Question: I needed to print a textearea content (user input) and I just used css gradient to produce lines below the text. The following css did the trick for me.
'''
.linedText {
color: #000000;
line-height: 24px;
background-color: #ffffff;
background: -webkit-gradient(linear, 2% 2%, 2% 100%, from(#000000), color-stop(1%, #ffffff)) 0 -2px;
background: -webkit-linear-gradient(top, #000000 0%, #ffffff 1%) 0 -1px;
background: -moz-linear-gradient(top, #000000 0%, #ffffff 1%) 0 -1px;
background: -ms-linear-gradient(top, #000000 0%, #ffffff 1%) 0 -1px;
background: -o-linear-gradient(top, #000000 0%, #ffffff 1%) 0 -1px;
background: linear-gradient(top, #000000 0%, #ffffff 1%) 0 -1px;
-webkit-background-size: 100% 24px;
-moz-background-size: 100% 24px;
-ms-background-size: 100% 24px;
-o-background-size: 100% 24px;
background-size: 100% 24px;
}
<p class="linedText">fdfdfdfdfdfdf<br>dfdfd<br>fdf<br>df</p>
'''
And it generates like following:

Now I need to change the style to dotted. Can anyone do it for me please? I tried it for sometimes, but no luck, so thought of SO for a quick response.
Thanks.
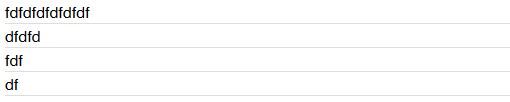
Answer: <URL> of how you can achieve what you're trying.
It's just a matter of using two linear gradients with rgba colors = transparency and make them overlap to create a pattern to be repeated.
It's not cross browser (webkit only). Just a snippet to get you started.
'''
background-image:
-webkit-linear-gradient(right, rgba(255,255,255,1) 0%, rgba(255,255,255,1) 50%, rgba(255,255,255,0) 51%,rgba(255,255,255,0) 100%),
-webkit-linear-gradient(bottom, rgba(128,128,128,1) 0%, rgba(128,128,128,0) 8%, rgba(128,128,128,0) 100%);
background-size: 12px 24px;
'''